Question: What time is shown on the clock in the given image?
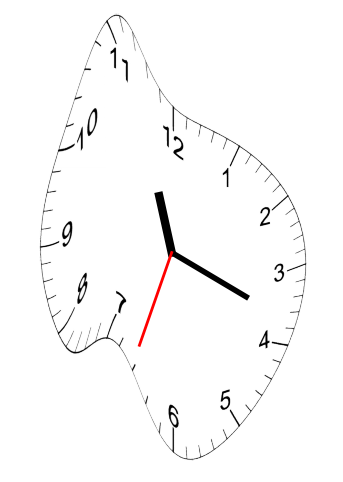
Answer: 11:18:33